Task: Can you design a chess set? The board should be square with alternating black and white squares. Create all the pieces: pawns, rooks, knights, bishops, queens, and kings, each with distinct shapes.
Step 4667:
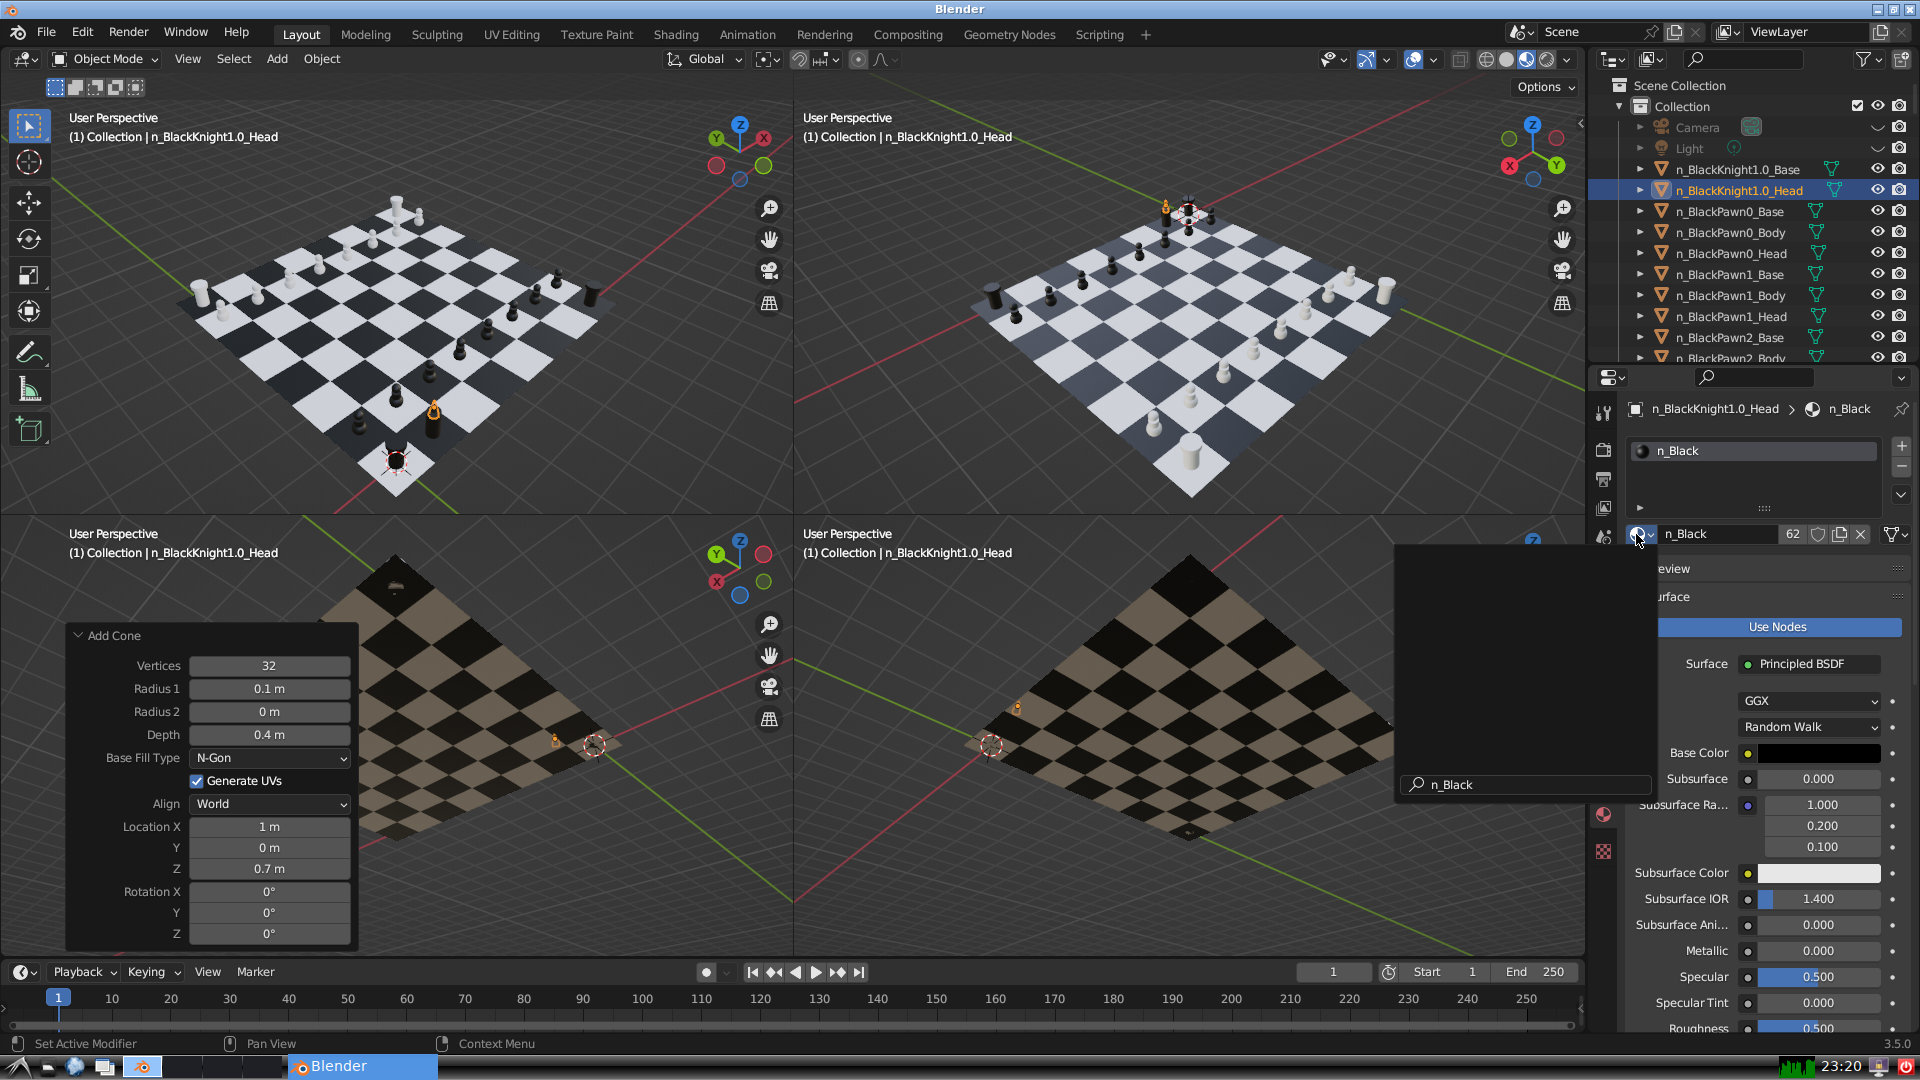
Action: {"mouse_move": [278, 58]}